Lunar surface albedo tile
Center latitude: 3.28
Center longitude: -23.632
Resolution (meters per pixel, mean): 185.52
Tile area (km^2): 36021.93
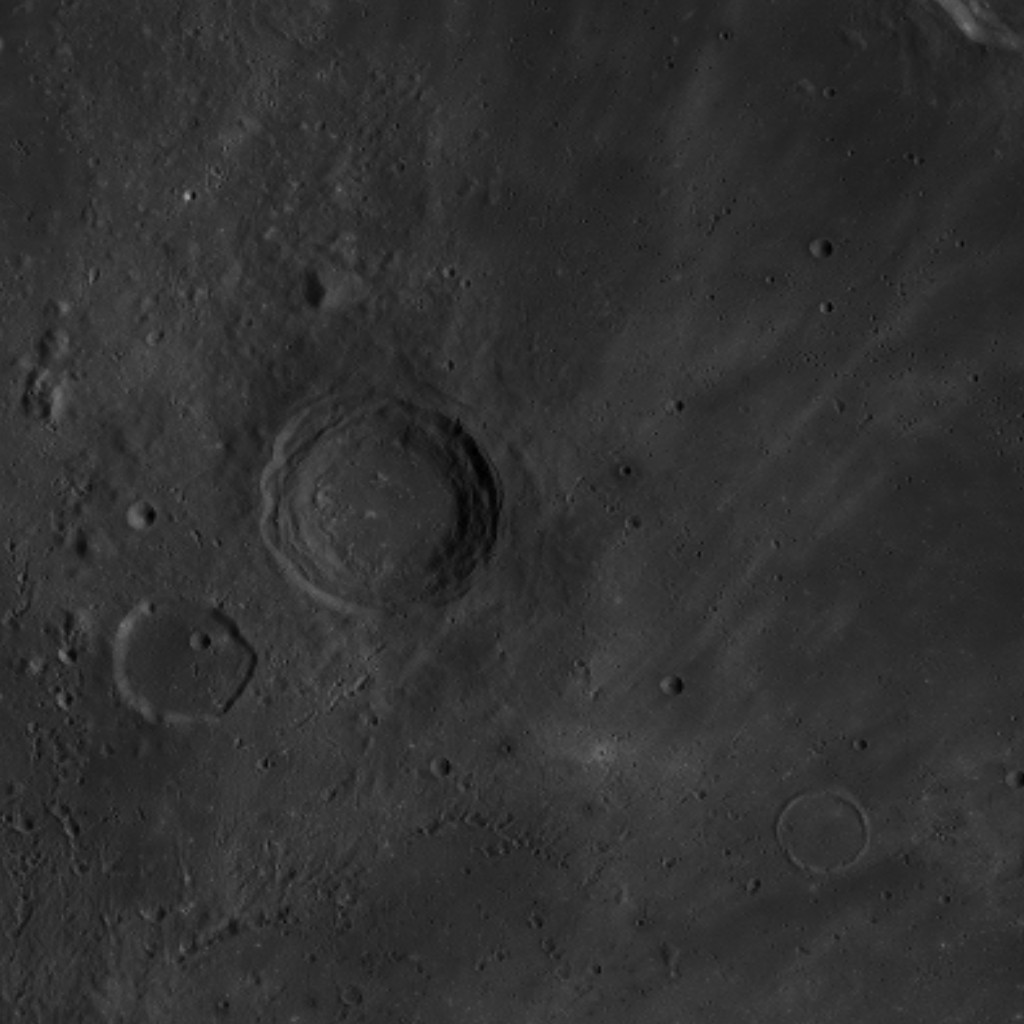